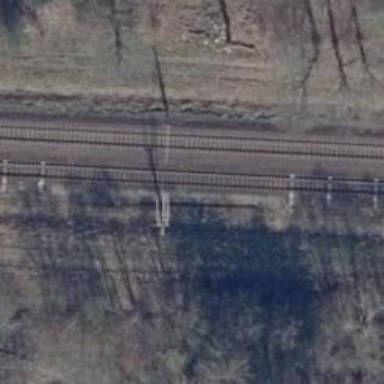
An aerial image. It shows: Milestone along the railway track with catenary mast.